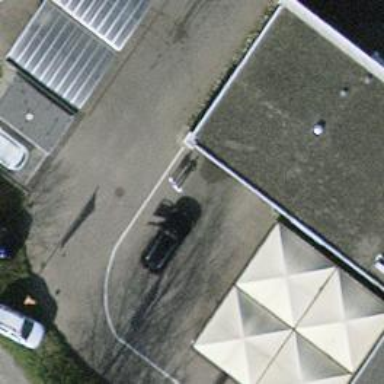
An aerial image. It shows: Car wash facility.